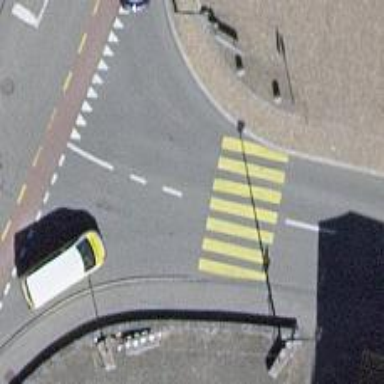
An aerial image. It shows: Zebra crossing on the road.